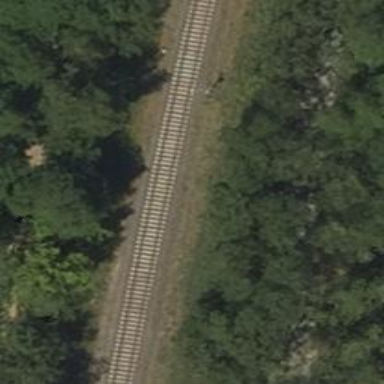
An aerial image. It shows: Signal light at railway crossing.